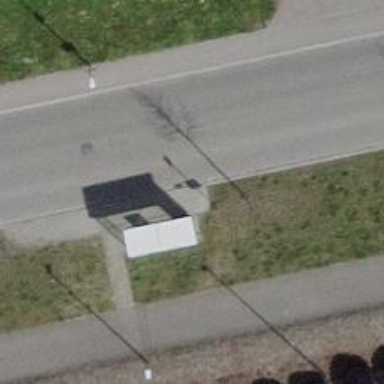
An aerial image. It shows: Bus stop with platform for public transport.